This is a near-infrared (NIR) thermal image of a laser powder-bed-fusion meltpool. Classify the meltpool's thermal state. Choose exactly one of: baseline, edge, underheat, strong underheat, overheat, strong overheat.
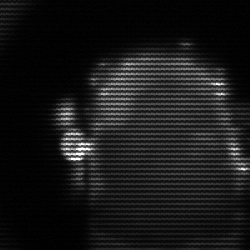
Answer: baseline